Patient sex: F
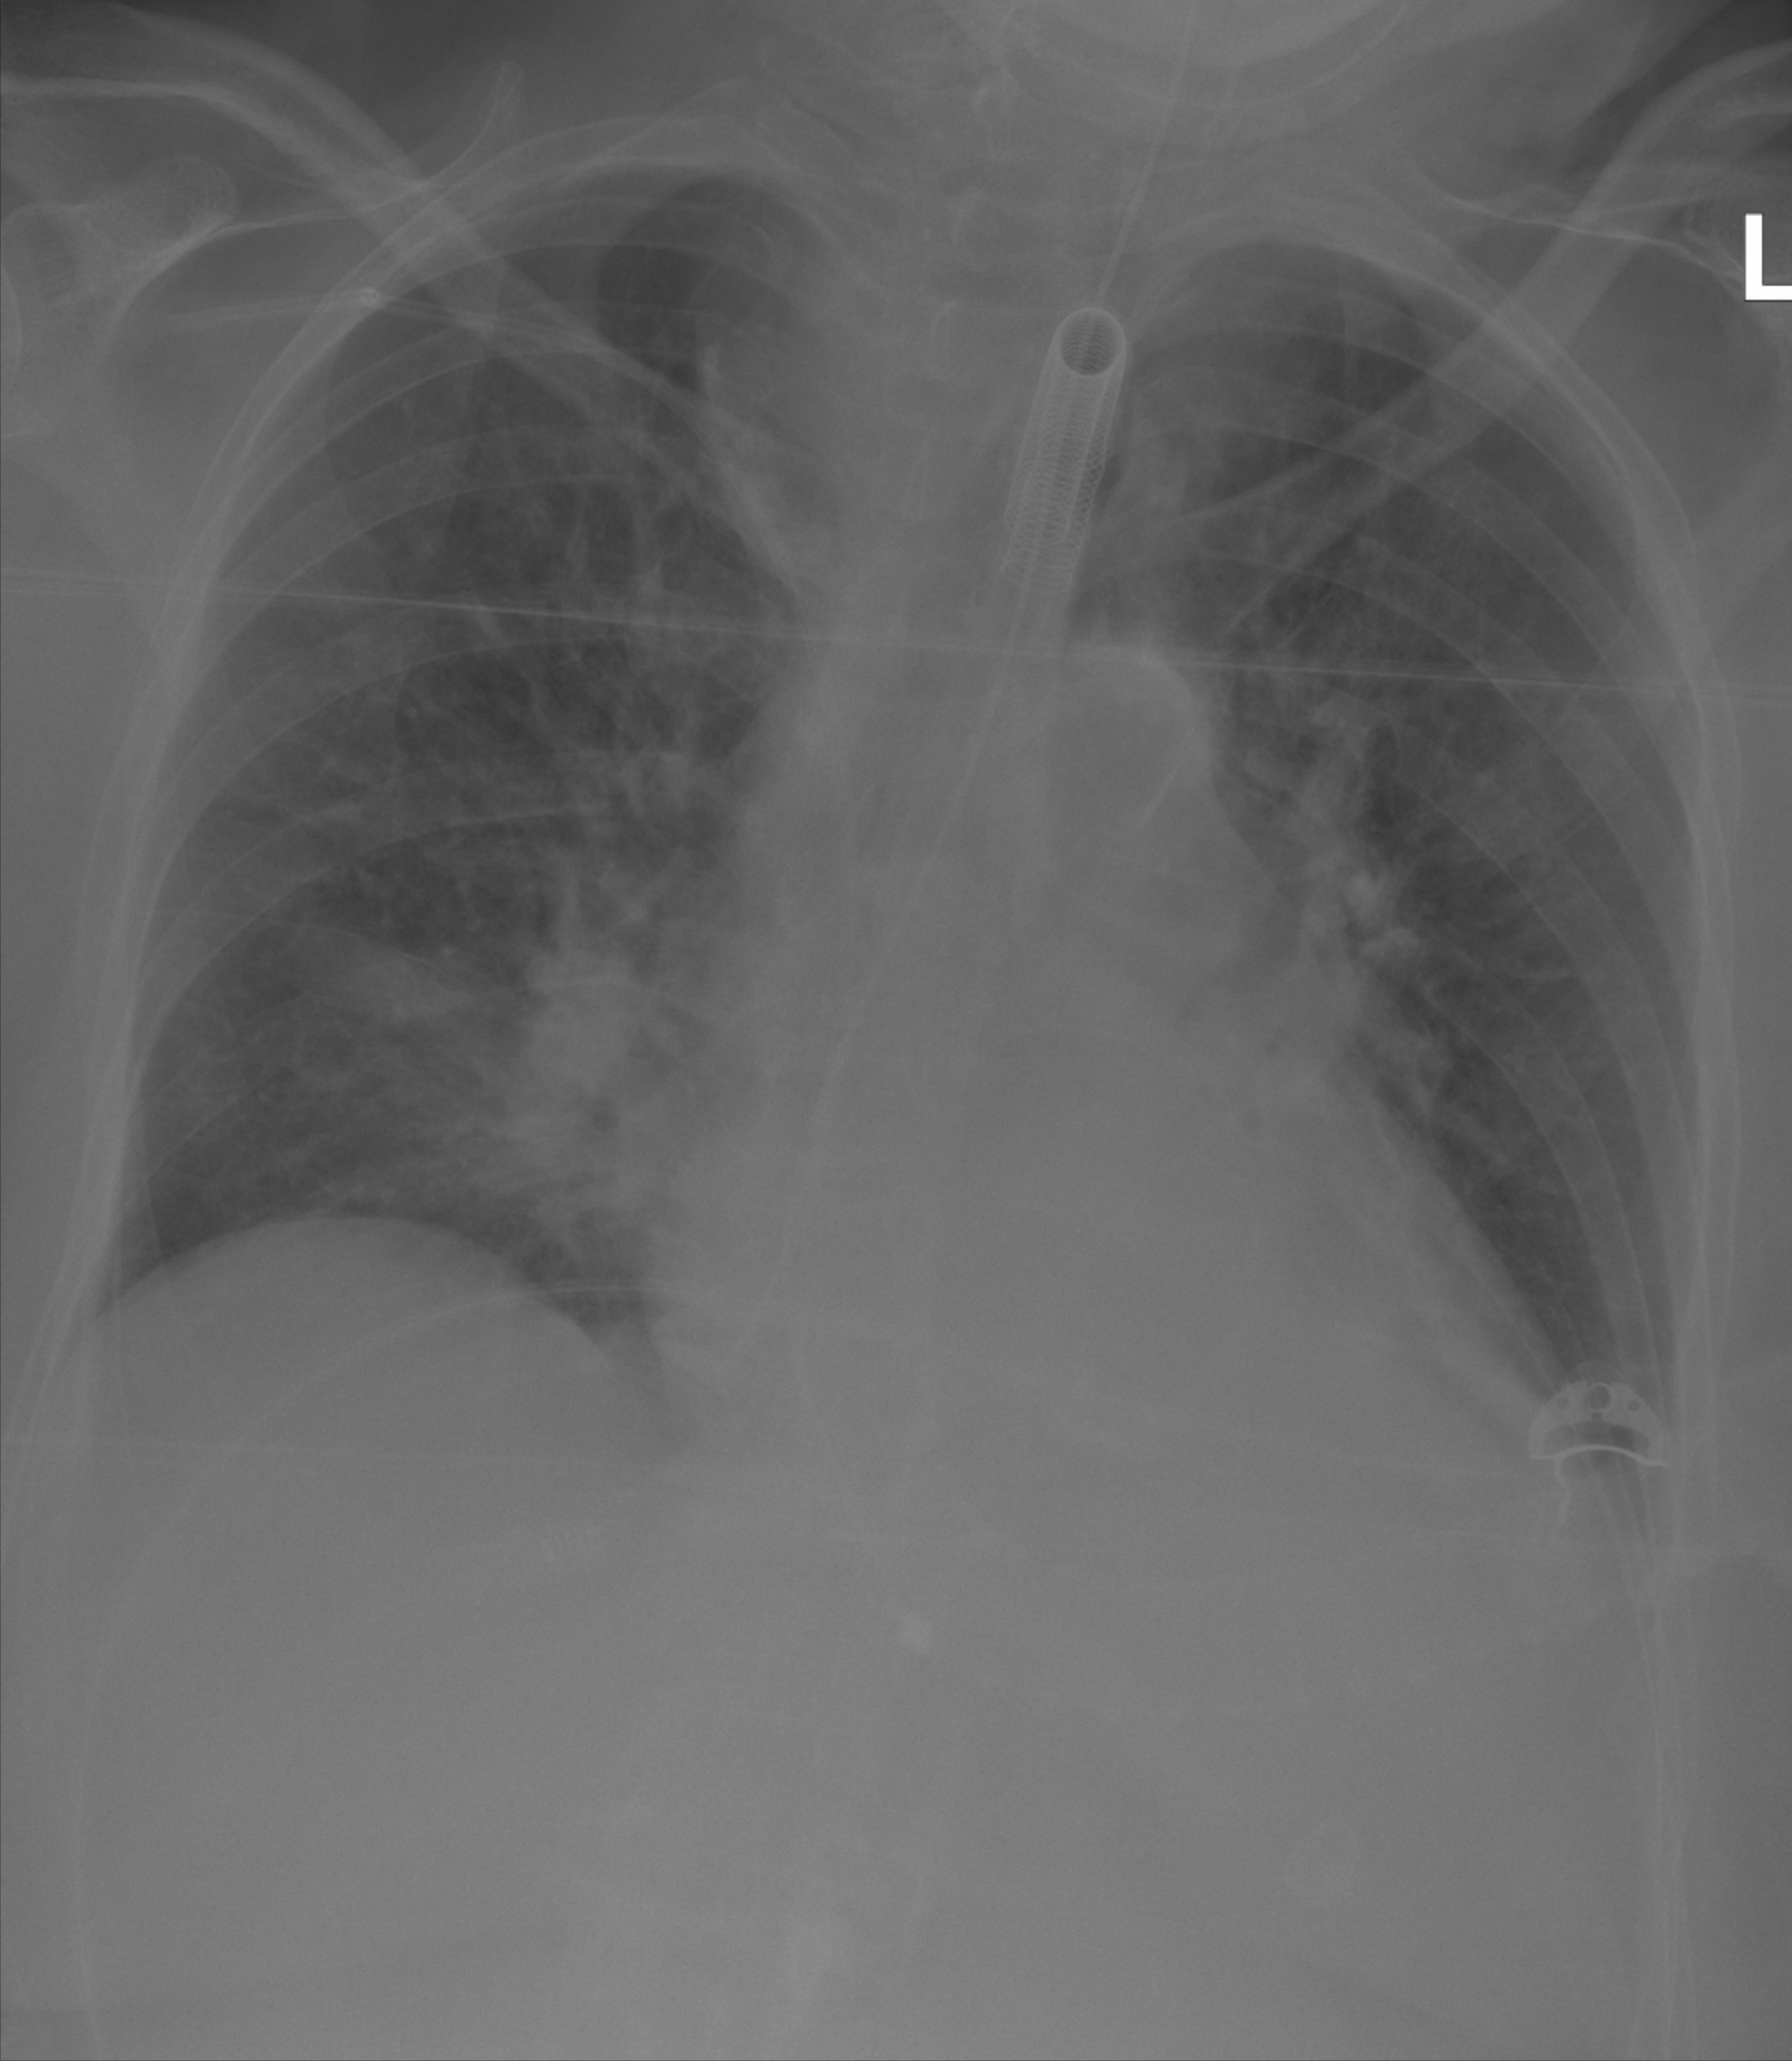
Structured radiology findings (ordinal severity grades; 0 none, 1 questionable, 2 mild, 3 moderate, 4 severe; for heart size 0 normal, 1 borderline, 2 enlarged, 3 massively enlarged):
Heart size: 2
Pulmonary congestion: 0
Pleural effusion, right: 0
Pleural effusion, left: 0
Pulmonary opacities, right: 3
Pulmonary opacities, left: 3
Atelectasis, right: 2
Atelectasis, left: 0